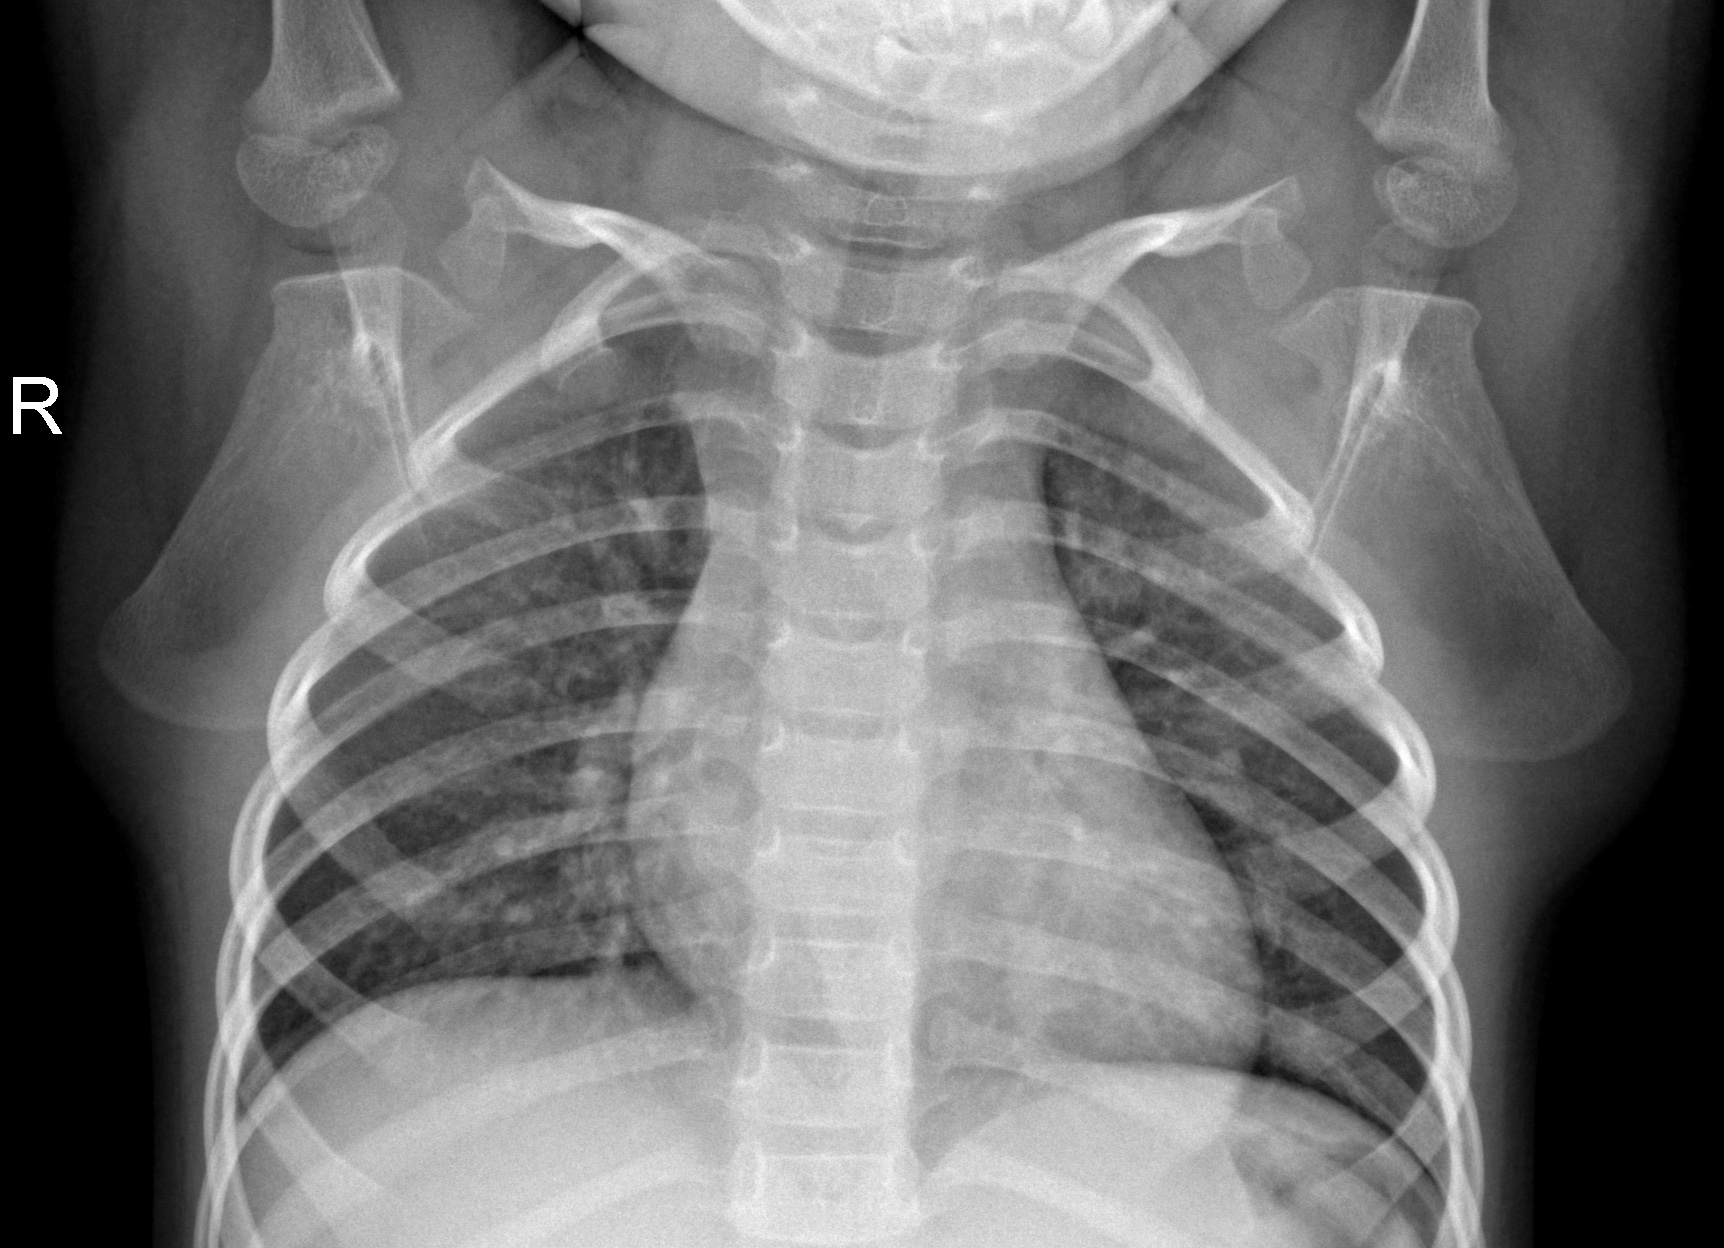
Diagnosis: NORMAL